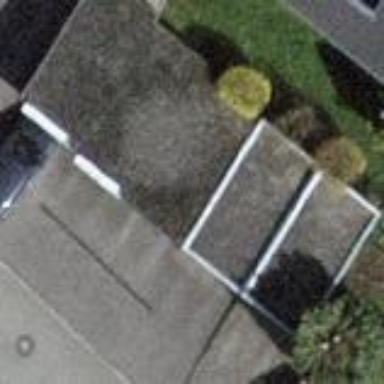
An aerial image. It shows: Group of garages.